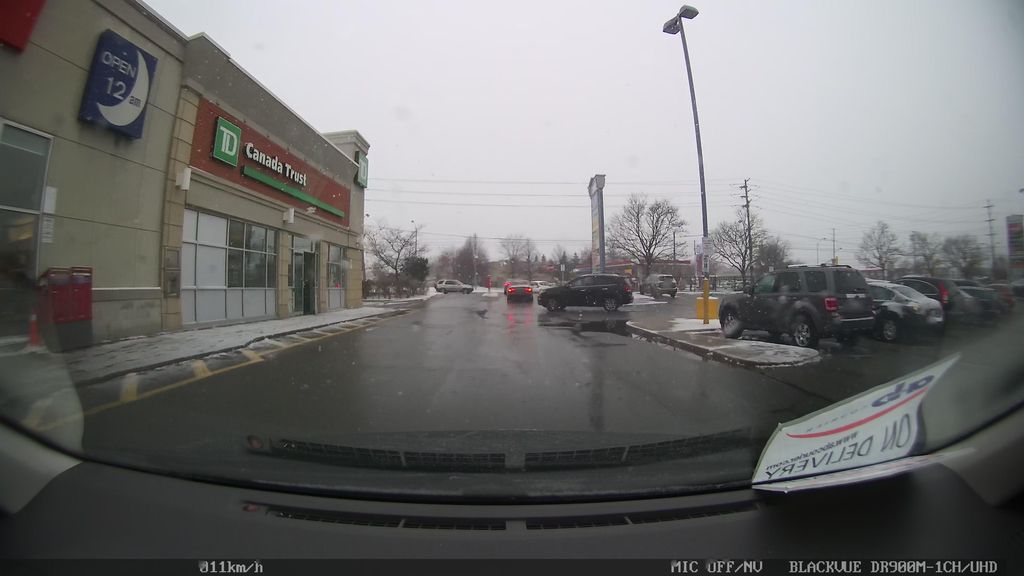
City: toronto